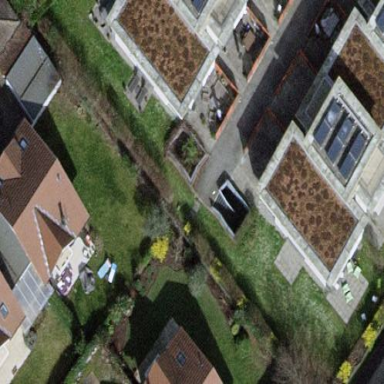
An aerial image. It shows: Garden surrounded by fence.